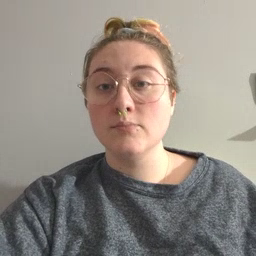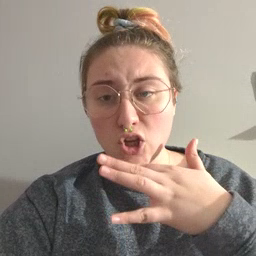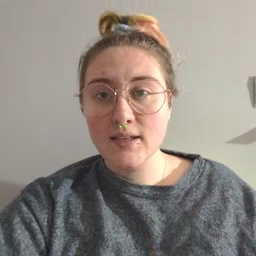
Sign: dirty